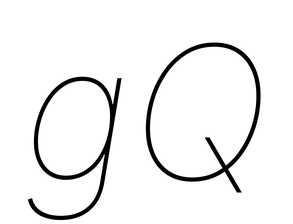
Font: Inter-Italic_Thin_Italic